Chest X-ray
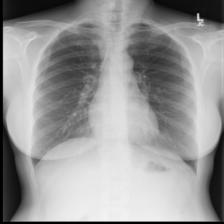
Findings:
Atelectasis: negative
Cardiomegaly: negative
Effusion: negative
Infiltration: negative
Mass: negative
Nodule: negative
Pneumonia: negative
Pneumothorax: negative
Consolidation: negative
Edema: negative
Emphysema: negative
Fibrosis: negative
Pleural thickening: negative
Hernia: negative